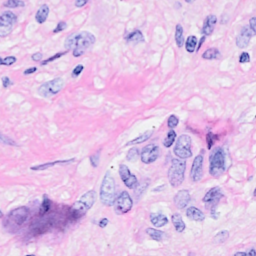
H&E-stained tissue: Breast